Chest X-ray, AP view. Patient: 54 years old, sex M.
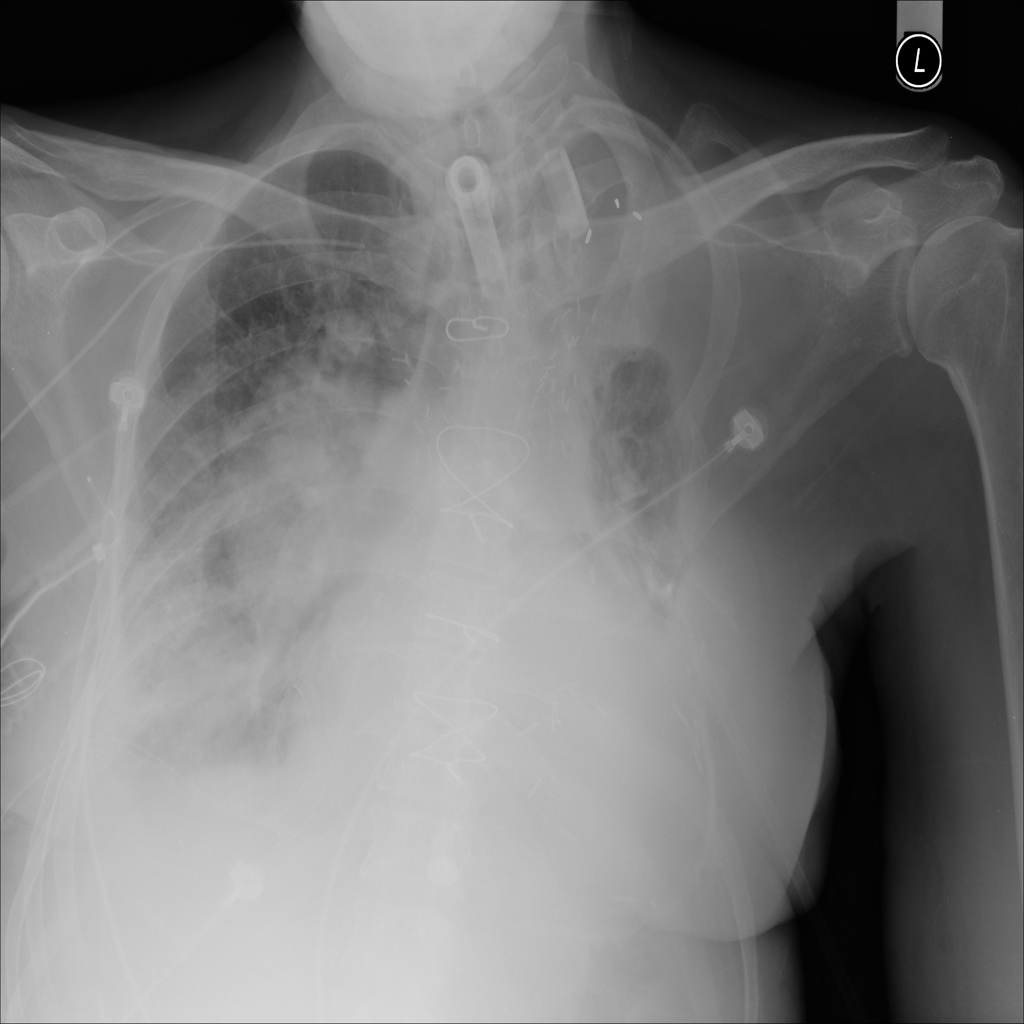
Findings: No Finding